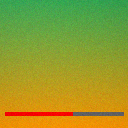
Screen state: on